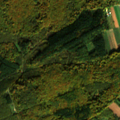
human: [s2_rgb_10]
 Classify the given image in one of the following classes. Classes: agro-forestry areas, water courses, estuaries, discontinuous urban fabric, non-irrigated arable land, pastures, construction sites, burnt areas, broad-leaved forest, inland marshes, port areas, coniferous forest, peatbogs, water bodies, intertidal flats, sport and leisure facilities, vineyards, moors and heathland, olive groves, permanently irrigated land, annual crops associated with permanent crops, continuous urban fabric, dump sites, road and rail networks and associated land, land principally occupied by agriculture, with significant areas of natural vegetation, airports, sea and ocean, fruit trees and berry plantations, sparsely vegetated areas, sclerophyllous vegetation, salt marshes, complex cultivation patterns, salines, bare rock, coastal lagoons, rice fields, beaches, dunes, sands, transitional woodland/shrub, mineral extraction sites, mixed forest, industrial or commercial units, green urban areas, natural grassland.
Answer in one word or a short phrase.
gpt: discontinuous urban fabric, industrial or commercial units, broad-leaved forest, coniferous forest